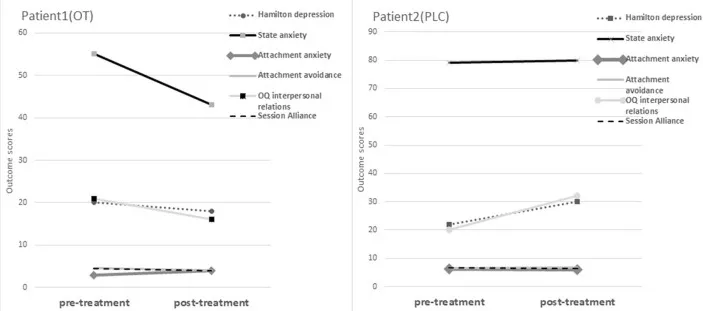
Changes in outcomes in Patient 1 (OT) and Patient 2 (PLC) reports.
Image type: chart (chart)